Question: I've tried to look after a function that can change the vertical yAxis line color, but without luck.
Which function can I use for changing the color?

This is the color I want to change, so 77, 78, 79 etc is another color.
Hope someone can help :-)
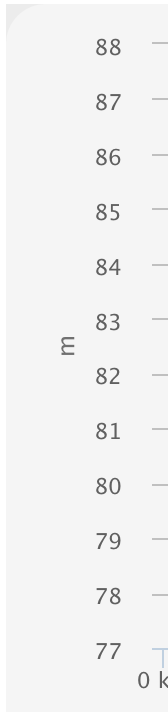
Answer: You can use 'style' in 'yAxis.labels' for the label colors, and 'gridLineColor' for the line colors:
'''
yAxis: {
labels: {
style: {
color: 'red'
}
},
gridLineColor: 'red'
}
'''
<URL>